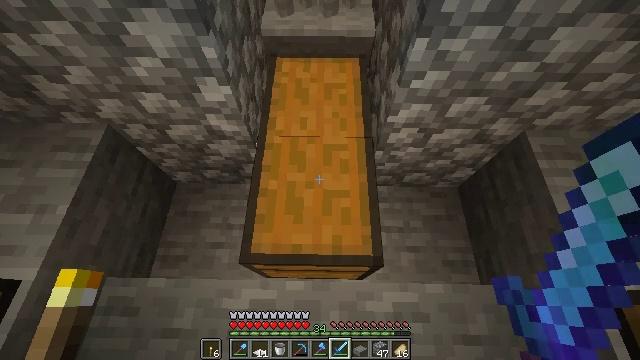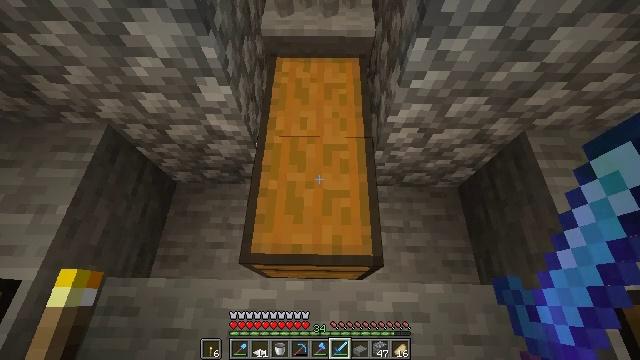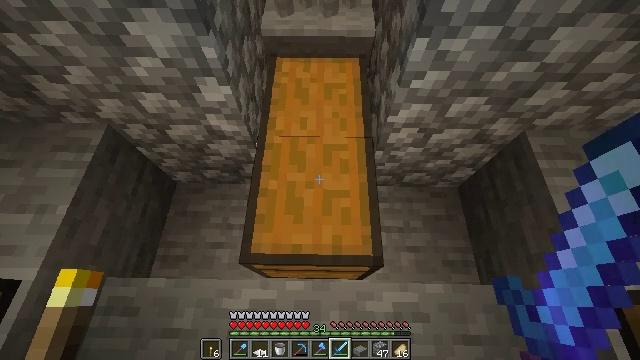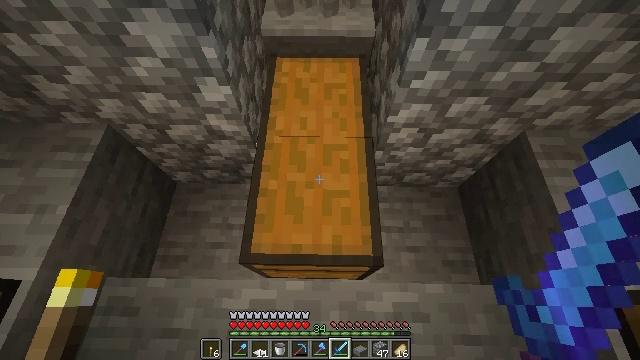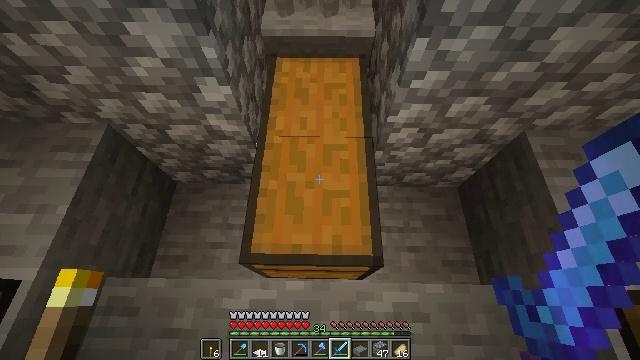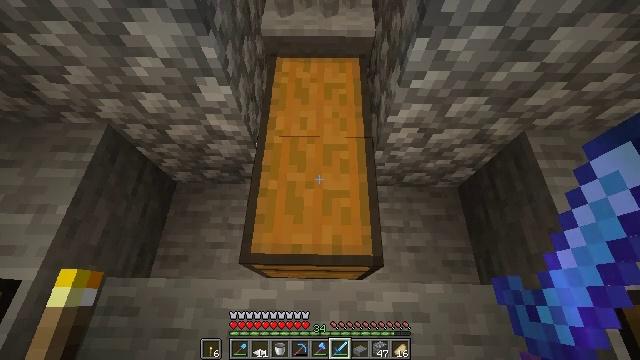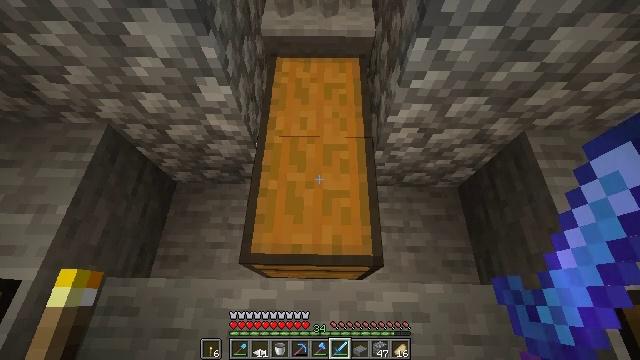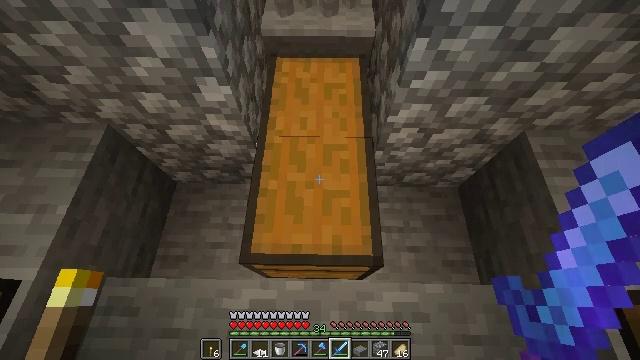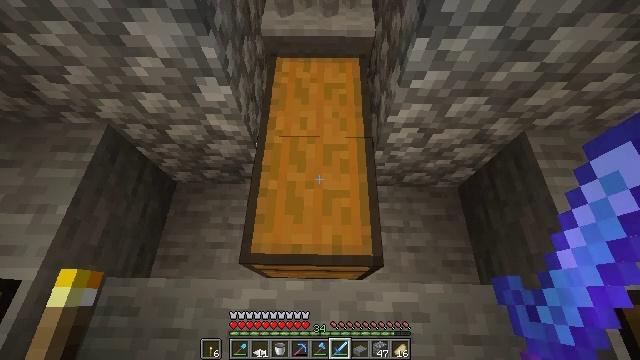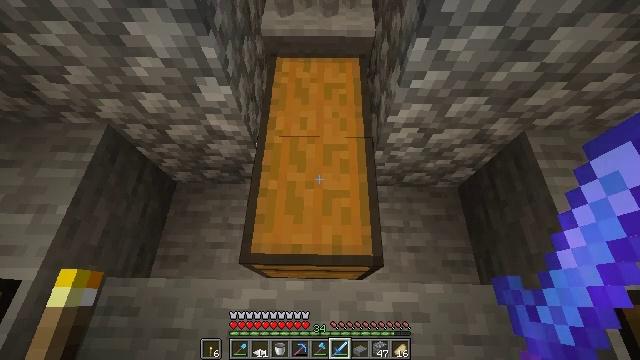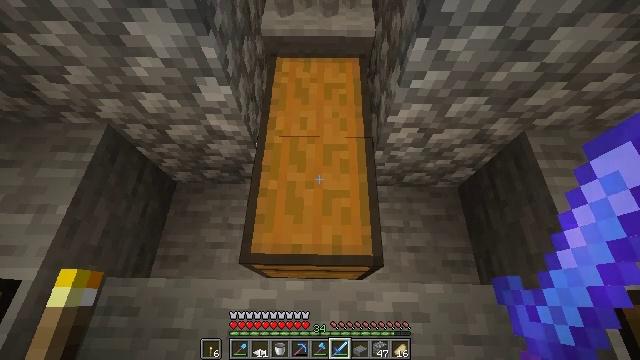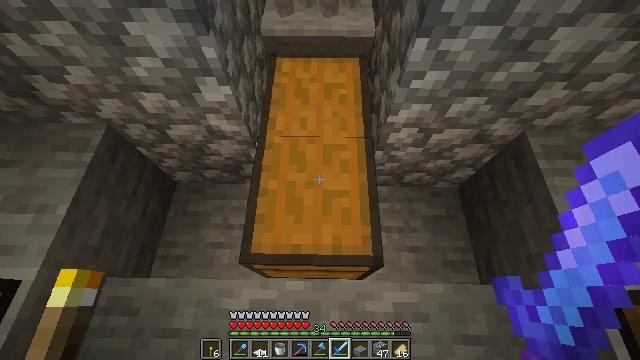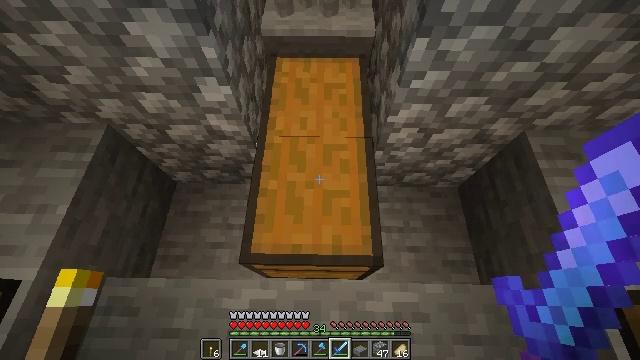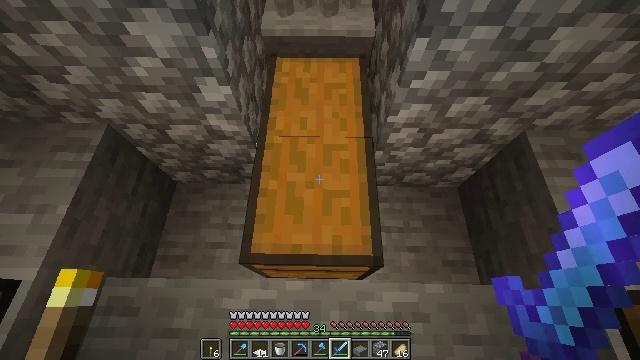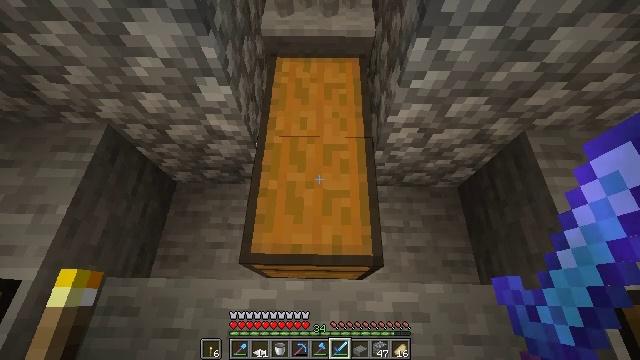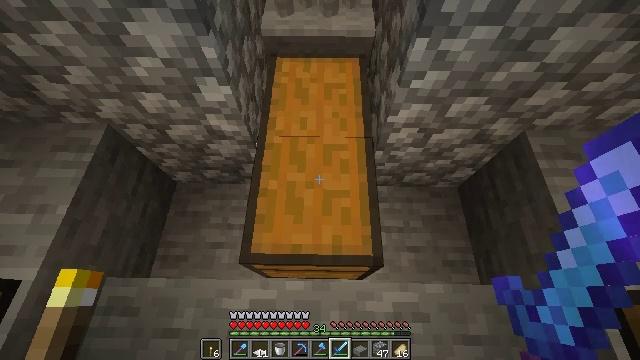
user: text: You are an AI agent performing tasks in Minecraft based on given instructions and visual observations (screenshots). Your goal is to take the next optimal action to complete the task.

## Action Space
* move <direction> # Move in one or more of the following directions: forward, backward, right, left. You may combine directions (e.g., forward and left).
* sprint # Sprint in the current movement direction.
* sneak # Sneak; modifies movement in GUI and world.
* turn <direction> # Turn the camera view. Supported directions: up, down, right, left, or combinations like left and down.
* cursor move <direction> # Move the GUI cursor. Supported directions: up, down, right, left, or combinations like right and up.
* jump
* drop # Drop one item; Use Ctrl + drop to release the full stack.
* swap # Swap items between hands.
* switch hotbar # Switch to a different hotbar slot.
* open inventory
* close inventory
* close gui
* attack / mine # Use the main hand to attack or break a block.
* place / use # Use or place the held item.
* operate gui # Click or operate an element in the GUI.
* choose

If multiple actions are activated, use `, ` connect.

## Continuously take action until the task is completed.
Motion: motion action
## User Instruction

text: Remove a diamond sword from the inventory.
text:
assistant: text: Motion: no_op
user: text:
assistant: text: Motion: no_op
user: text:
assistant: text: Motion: no_op
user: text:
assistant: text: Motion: no_op
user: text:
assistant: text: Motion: no_op
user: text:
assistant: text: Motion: no_op
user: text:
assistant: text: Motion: no_op
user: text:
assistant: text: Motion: no_op
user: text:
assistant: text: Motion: no_op
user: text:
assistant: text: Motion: no_op
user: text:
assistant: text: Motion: no_op
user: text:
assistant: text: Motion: no_op
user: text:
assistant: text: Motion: no_op
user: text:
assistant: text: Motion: no_op
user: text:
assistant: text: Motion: no_op
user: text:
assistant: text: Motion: no_op
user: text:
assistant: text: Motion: no_op
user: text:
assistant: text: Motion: no_op
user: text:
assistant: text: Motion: no_op
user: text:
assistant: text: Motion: no_op
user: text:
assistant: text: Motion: no_op
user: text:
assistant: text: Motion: no_op
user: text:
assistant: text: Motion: no_op
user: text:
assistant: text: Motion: no_op
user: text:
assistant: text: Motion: no_op
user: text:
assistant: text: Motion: no_op
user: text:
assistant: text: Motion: no_op
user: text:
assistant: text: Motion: no_op
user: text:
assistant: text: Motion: no_op
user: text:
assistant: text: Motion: no_op